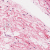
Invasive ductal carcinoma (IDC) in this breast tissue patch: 0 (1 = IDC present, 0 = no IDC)